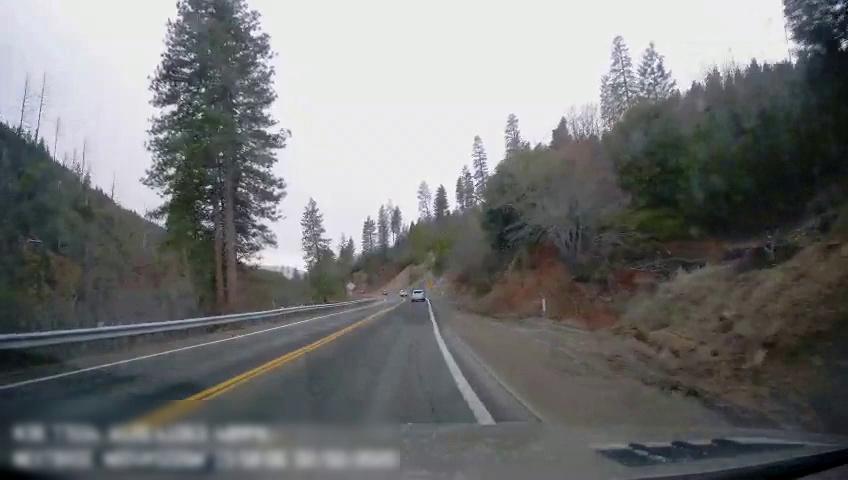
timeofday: Day
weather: Cloudy
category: Drivable Space
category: Vehicles | Car
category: Lanes | Current Lane
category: Lanes | Current Lane
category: Lanes | Opposite Lane